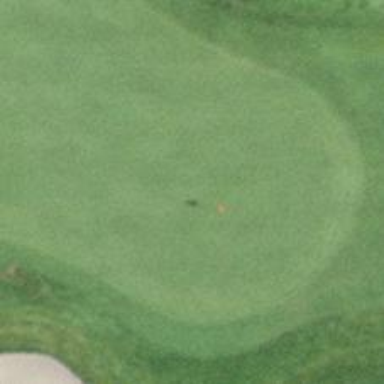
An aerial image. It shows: Golf hole.